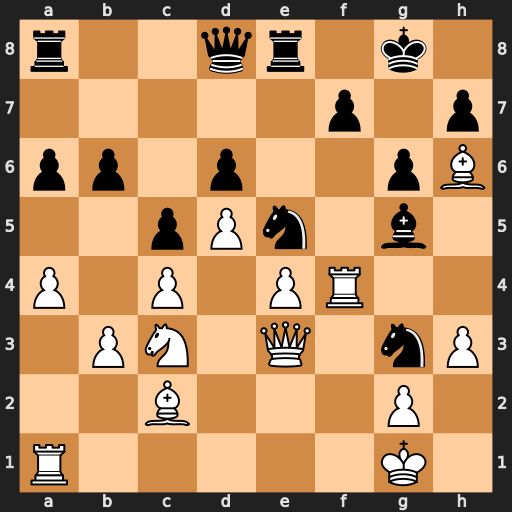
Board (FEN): r2qr1k1/5p1p/pp1p2pB/2pPn1b1/P1P1PR2/1PN1Q1nP/2B3P1/R5K1
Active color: w
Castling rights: -
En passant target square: -
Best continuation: Bxg5 Qxg5 h4 Qxf4 Qxf4